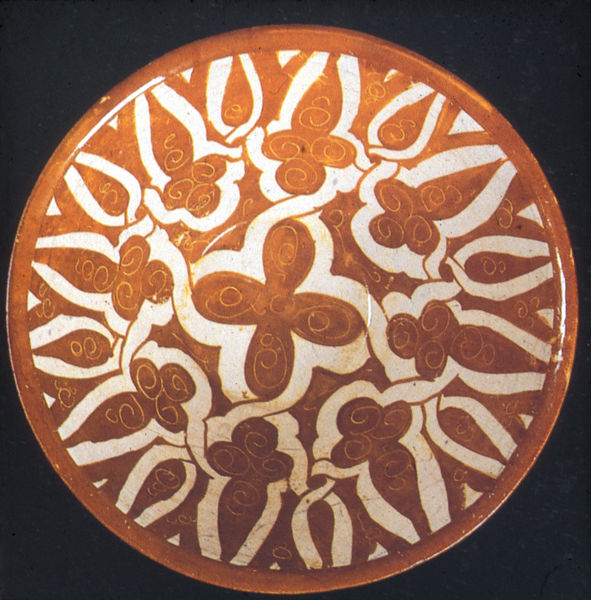
Titel: Schale, syrisch (Islam)
Künstler: unbekannt
Standort: Kopenhagen
Institution: David Collection
Schlagwörter: blätter, weiß, frauen, menschen, ocker, blume, blumen, braun, frau, glas, hintergrund, holz, licht, mitte, orange, schwarz, blüte, rot, beige, muster, ornament, rahmen, schale, schüssel, tablett, teller, spiegel, erde, boden, pflanzen, schön, kreis, rund, keramik, skulptur, ton, orang, bogen, fahne, moderne, linien, rand, sepia, essen, handarbeit, symmetrie, glanz, floral, ornamente, verzierung, glänzend, bronze, platte, bemalt, foto, fotografie, photographie, schimmer, schild, gefäß, porzellan, kreuz, orient, orientalisch, religion, draufsicht, symmetrisch, form, scheibe, gross, kreise, ornamental, geometrisch, zacken, schein, schnörkel, handwerk, farbfoto, rosette, antik, griechen, verschlungen, göttinen, rötlich, zentrum, planzen, pokal, umbra, mandala, ornamentik, drehung, gegenstand, kunsthandwerk, objekt, spiralen, spirale, pflanzlich, glasur, kurvig, islam, persien, gebrannt, töpferei, lasur, volkskunst, acht, töpfern, kleeblatt, vierpass, kringel, terrakotta, keltisch, überschneidung, tribal, persisch, ornamet, koran, punzierung, alltagsgegenstand, escher, hellbarun, irisch, kreisrund, tonerde, tonscheibe, lienien, aun, t, pflanzliches fundament, verieung, kurv